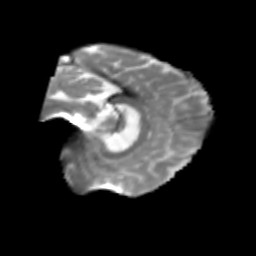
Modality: T2w
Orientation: sagittal
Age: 52
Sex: female
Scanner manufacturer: siemens
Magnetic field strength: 3 T
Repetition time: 1.8 s
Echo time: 0.07 s